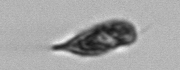
Label: Euglena